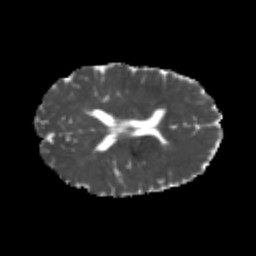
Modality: MD
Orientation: axial
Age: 23
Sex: female
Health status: healthy
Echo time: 0.074 s